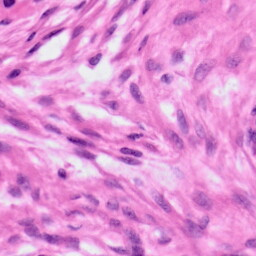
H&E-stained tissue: Ovarian